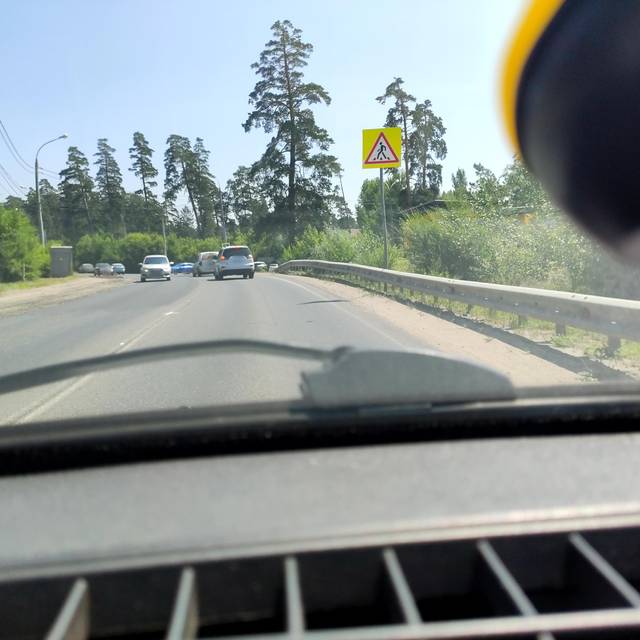
Region: Russia
Coordinates: 53.477, 49.326